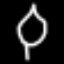
Label: leaf